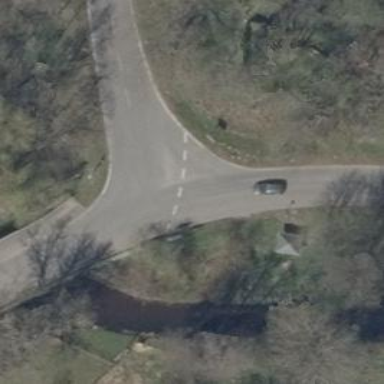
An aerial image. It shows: Tertiary road.